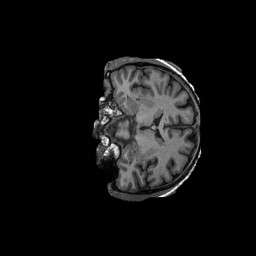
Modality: T1w
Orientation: coronal
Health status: ill
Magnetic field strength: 3 T